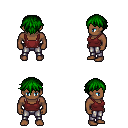
a pixel art fantasy rpg character, male body template, human, dark skin, maroon pirate shirt, metal pants, green short bangs hairstyle, four views (front, back, left, right), 2x2 character sprite sheet, small pixel art, hard edges, no anti-aliasing